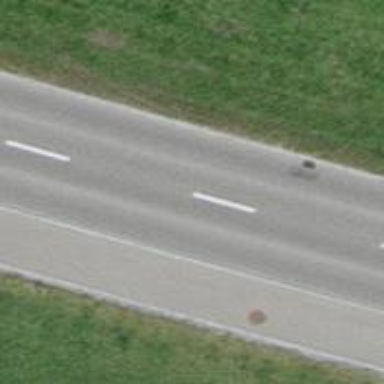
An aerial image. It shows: Primary road with asphalt surface. There is separate sidewalk.